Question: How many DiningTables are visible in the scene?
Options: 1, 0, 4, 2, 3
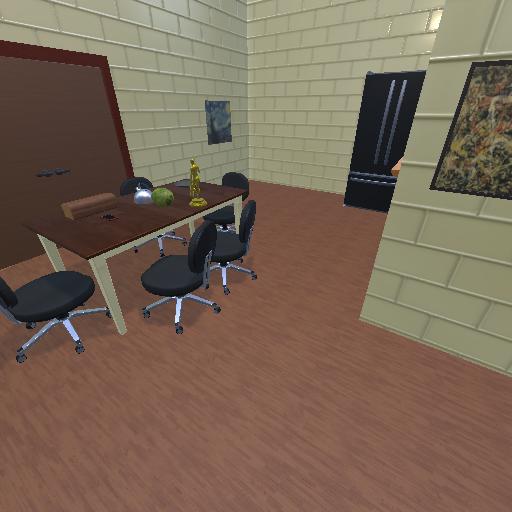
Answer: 1